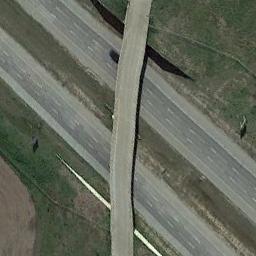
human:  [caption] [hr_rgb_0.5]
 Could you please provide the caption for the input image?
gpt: The overpass is next to the grass .

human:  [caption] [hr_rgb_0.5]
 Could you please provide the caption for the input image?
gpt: Here are two parallel overpasses .

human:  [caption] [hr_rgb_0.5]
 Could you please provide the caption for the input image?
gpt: The grass is under the overpass .

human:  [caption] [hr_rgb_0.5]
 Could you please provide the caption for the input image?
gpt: The cross-line overpass is over the roads on the lawn .

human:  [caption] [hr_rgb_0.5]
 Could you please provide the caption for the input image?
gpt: There are green lawns around the overpass .